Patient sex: F
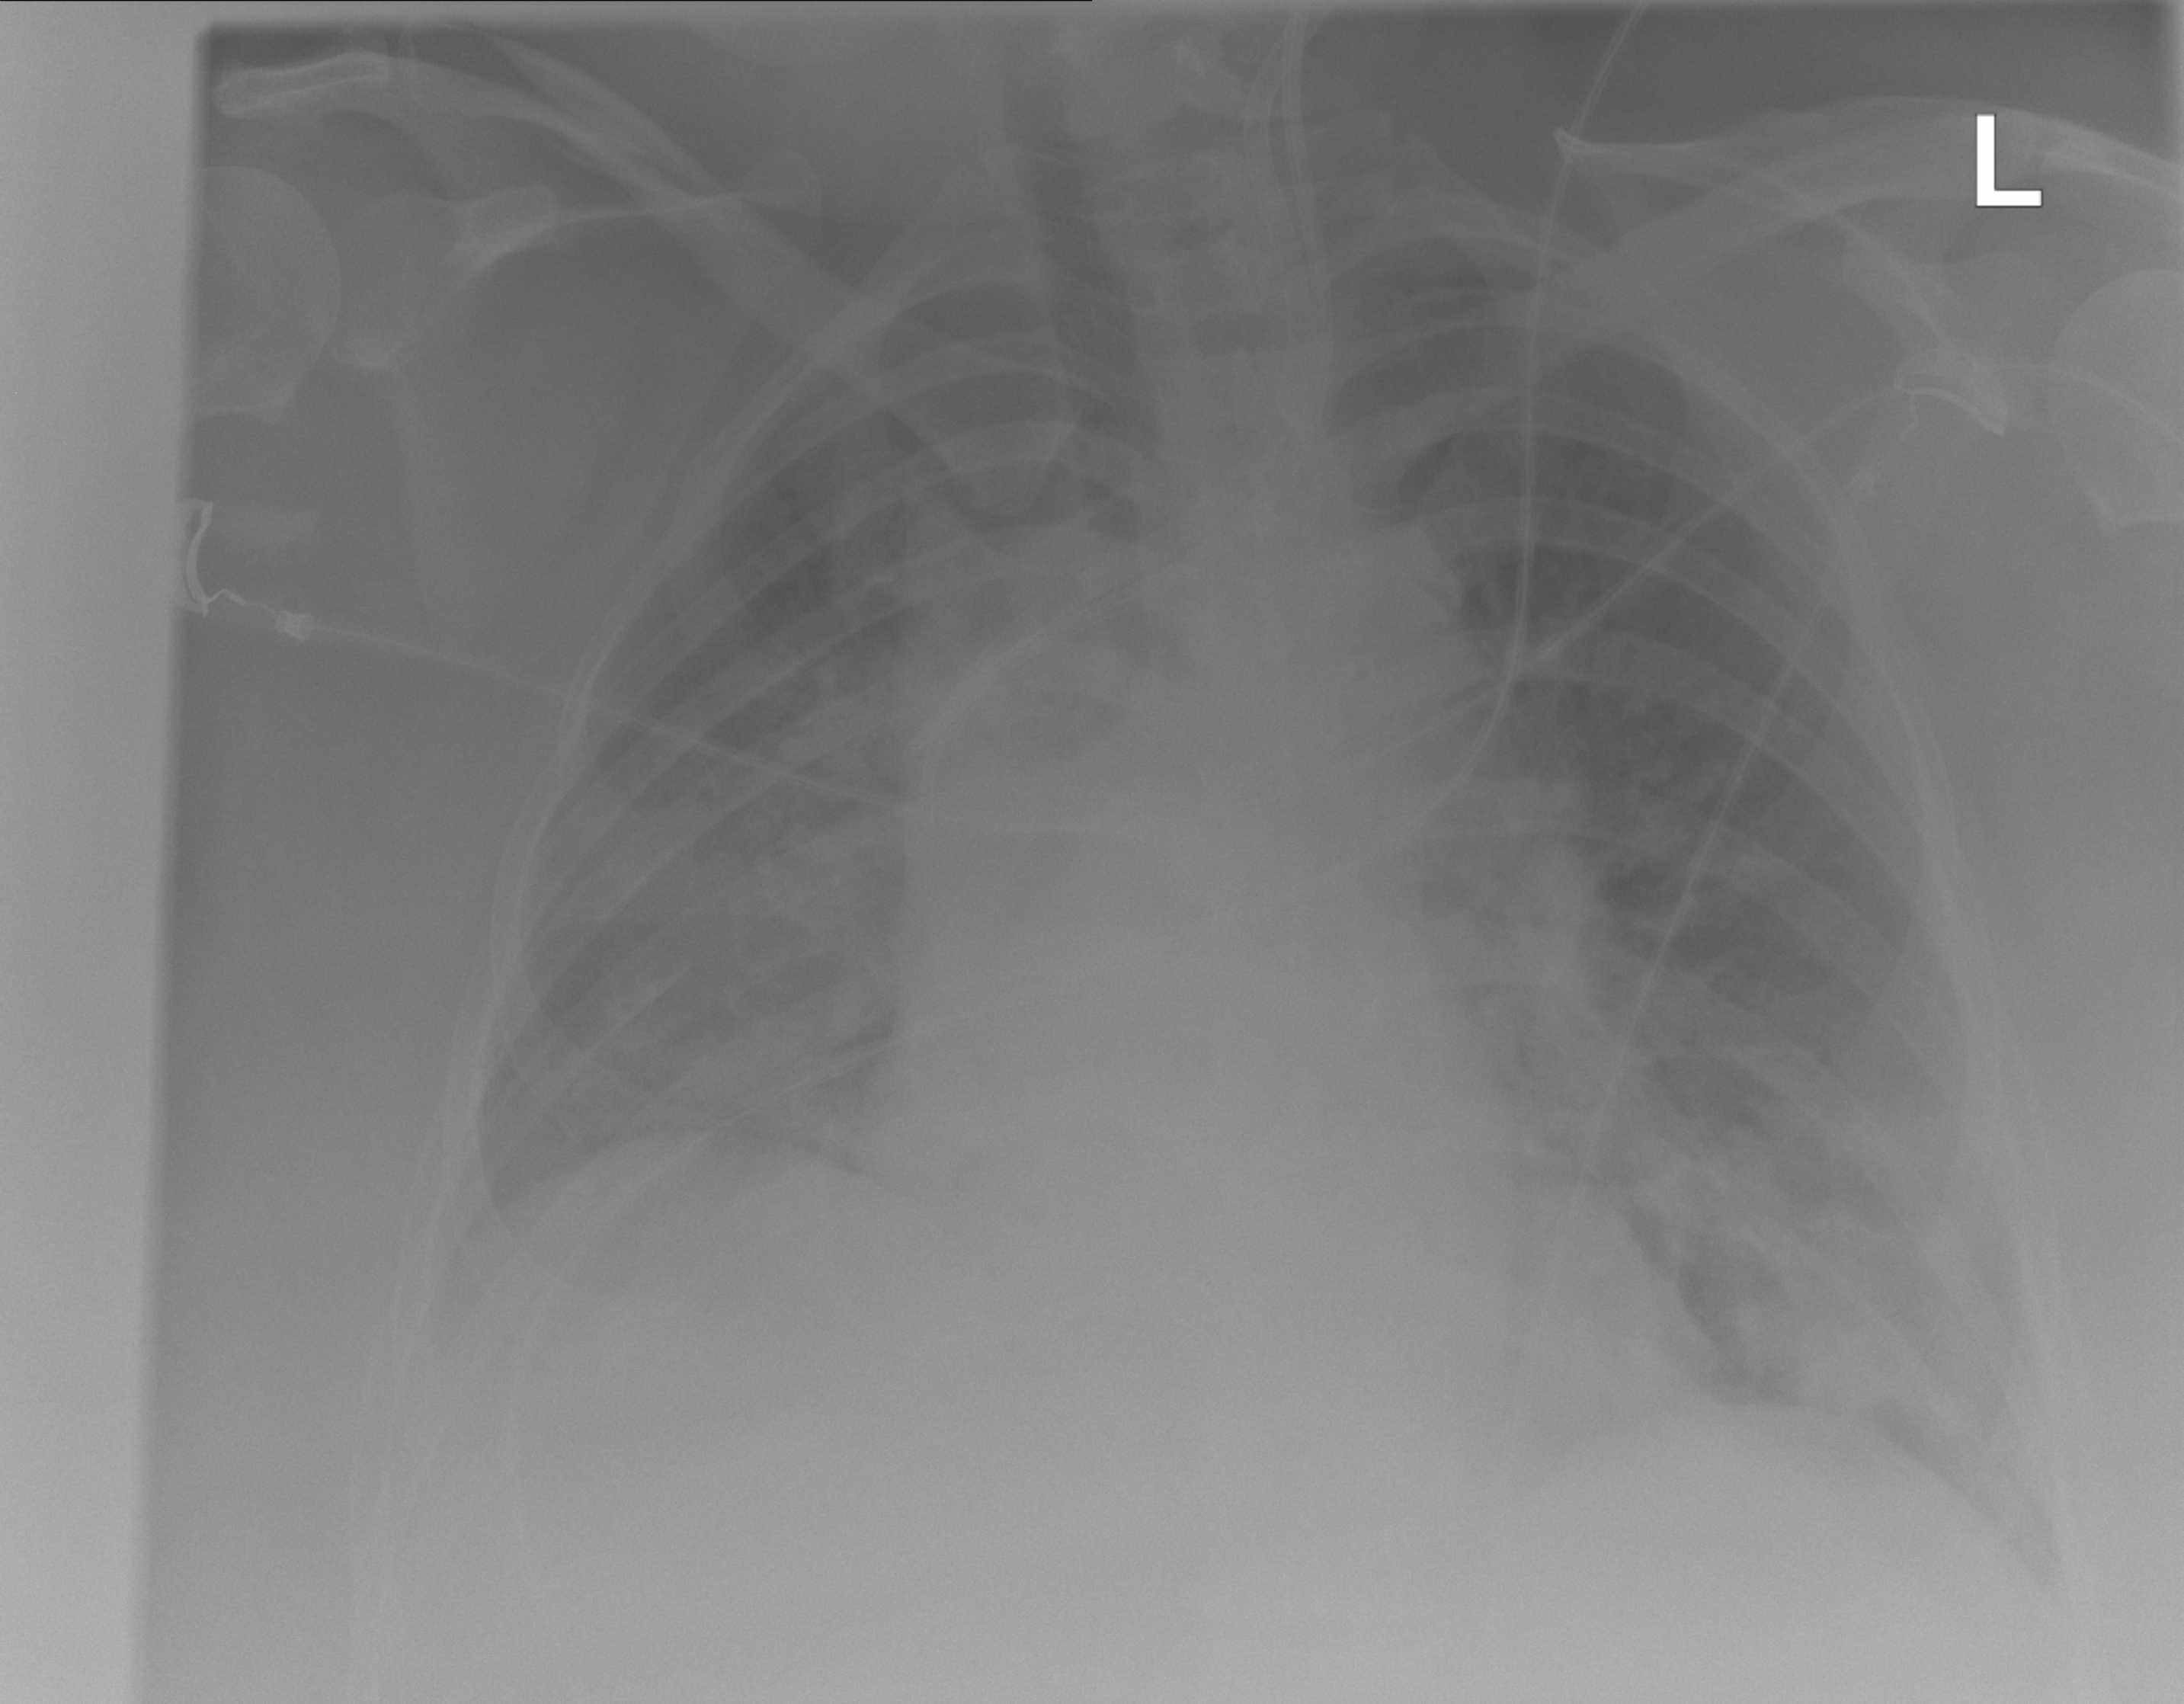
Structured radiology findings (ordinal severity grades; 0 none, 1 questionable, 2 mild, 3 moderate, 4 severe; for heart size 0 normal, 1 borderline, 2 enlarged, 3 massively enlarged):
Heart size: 0
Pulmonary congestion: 2
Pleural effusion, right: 0
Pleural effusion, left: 0
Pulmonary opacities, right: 0
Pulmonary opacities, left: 2
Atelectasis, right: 0
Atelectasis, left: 2